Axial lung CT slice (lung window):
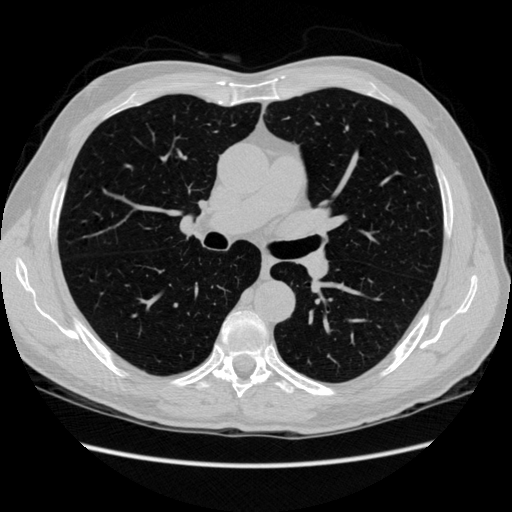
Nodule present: no